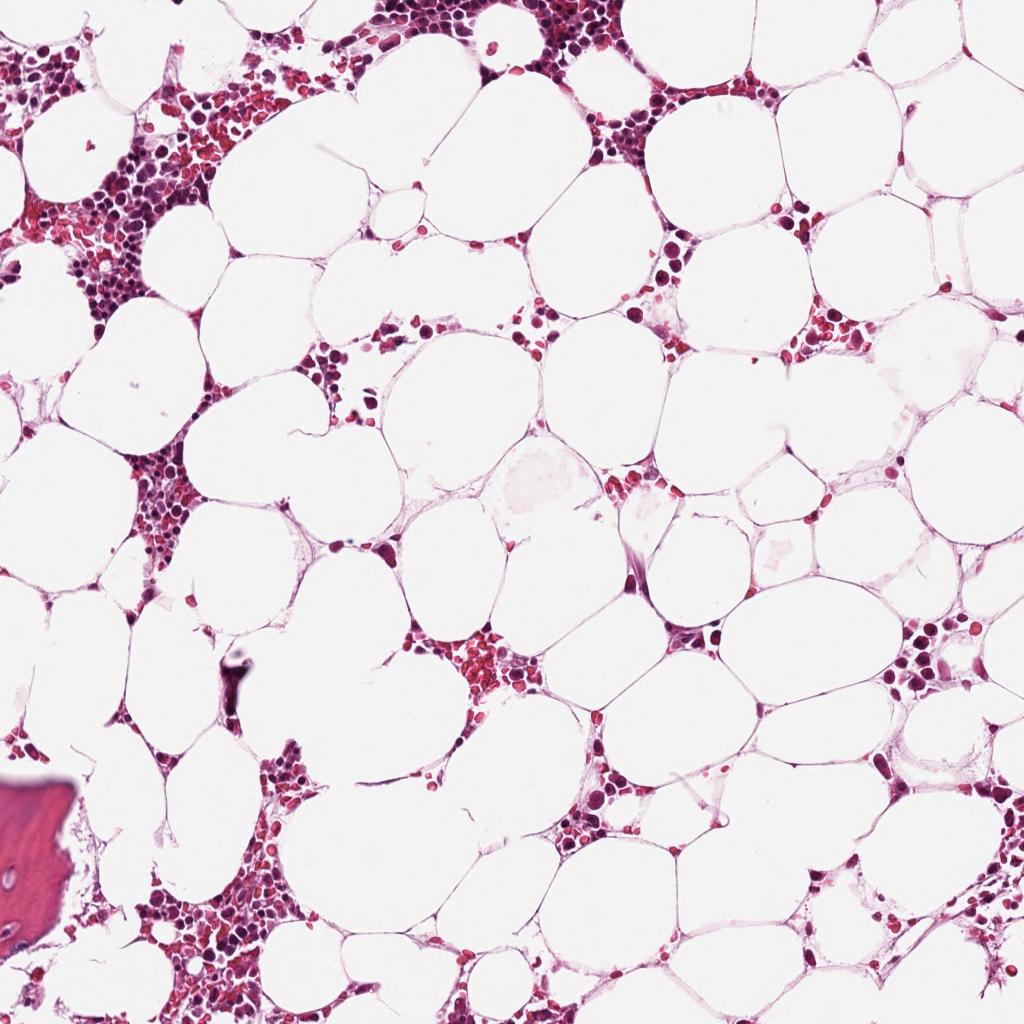
Label: Non-Tumor